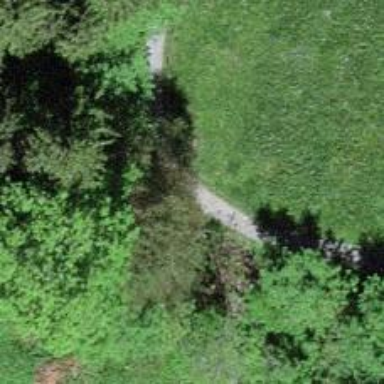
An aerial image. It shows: Path surfaced with fine gravel.